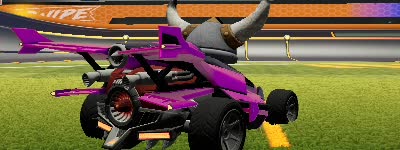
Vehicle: aftershock